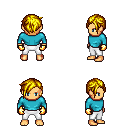
a pixel art fantasy rpg character, male body template, human, tanned skin, teal long-sleeve shirt, white pants, blonde pixie cut hairstyle, gold gloves, four views (front, back, left, right), 2x2 character sprite sheet, small pixel art, hard edges, no anti-aliasing